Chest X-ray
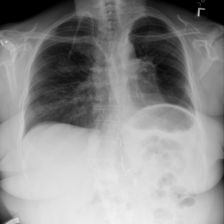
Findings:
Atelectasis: negative
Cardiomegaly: negative
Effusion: negative
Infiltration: negative
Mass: negative
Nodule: negative
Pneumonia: negative
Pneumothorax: negative
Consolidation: negative
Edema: negative
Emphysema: negative
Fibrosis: negative
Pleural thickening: negative
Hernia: negative